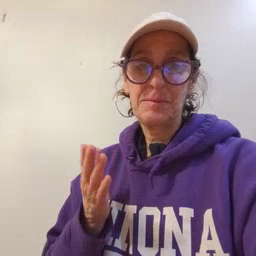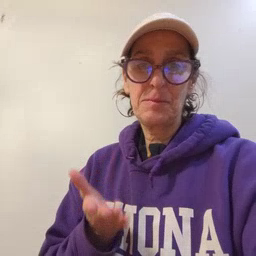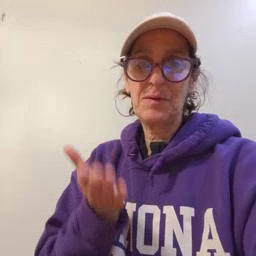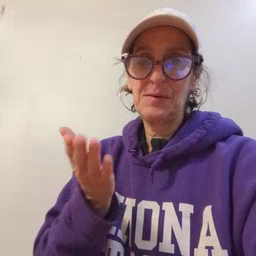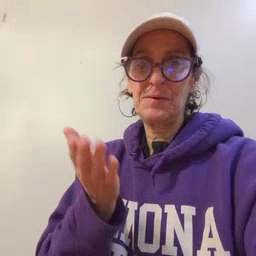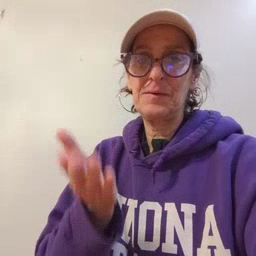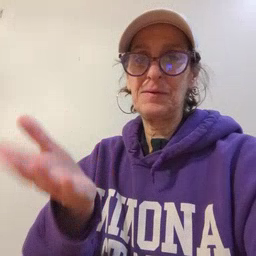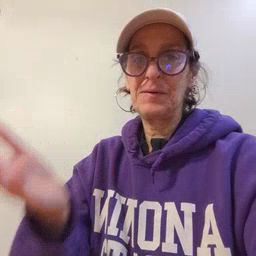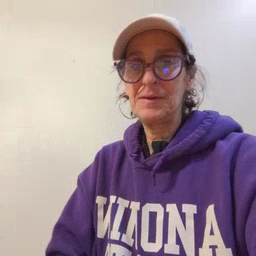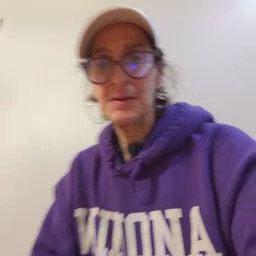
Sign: boat